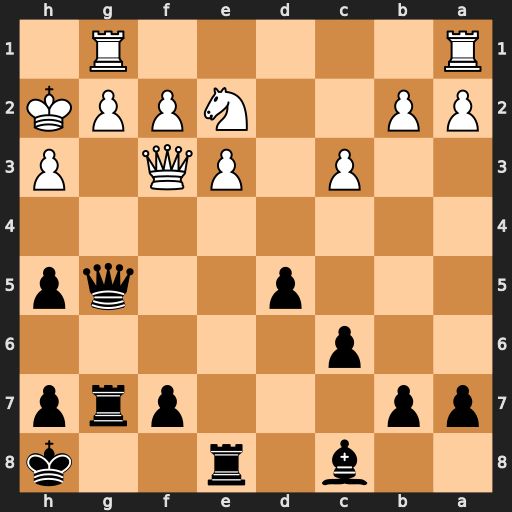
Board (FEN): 2b1r2k/pp3prp/2p5/3p2qp/8/2P1PQ1P/PP2NPPK/R5R1
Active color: b
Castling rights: -
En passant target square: -
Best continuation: Bg4 Qf4 Bxe2 Qxg5 Rxg5